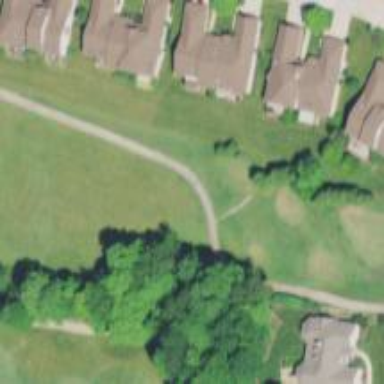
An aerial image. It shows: Path for both roads and golfers.